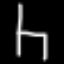
Label: chair